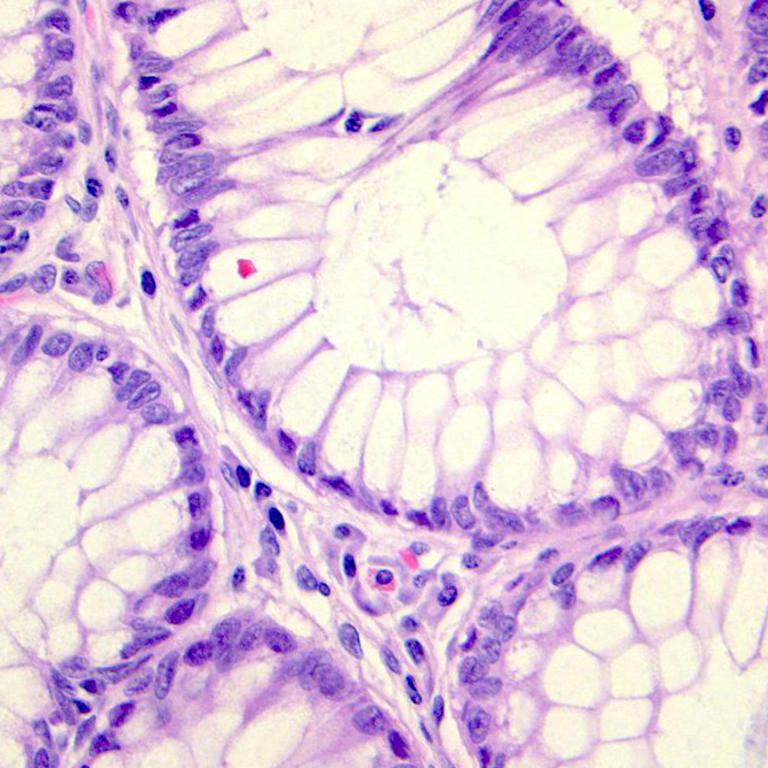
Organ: colon
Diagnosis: benign